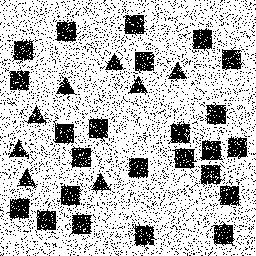
Squares: 24
Triangles: 8
Stars: 0
Total shapes: 32